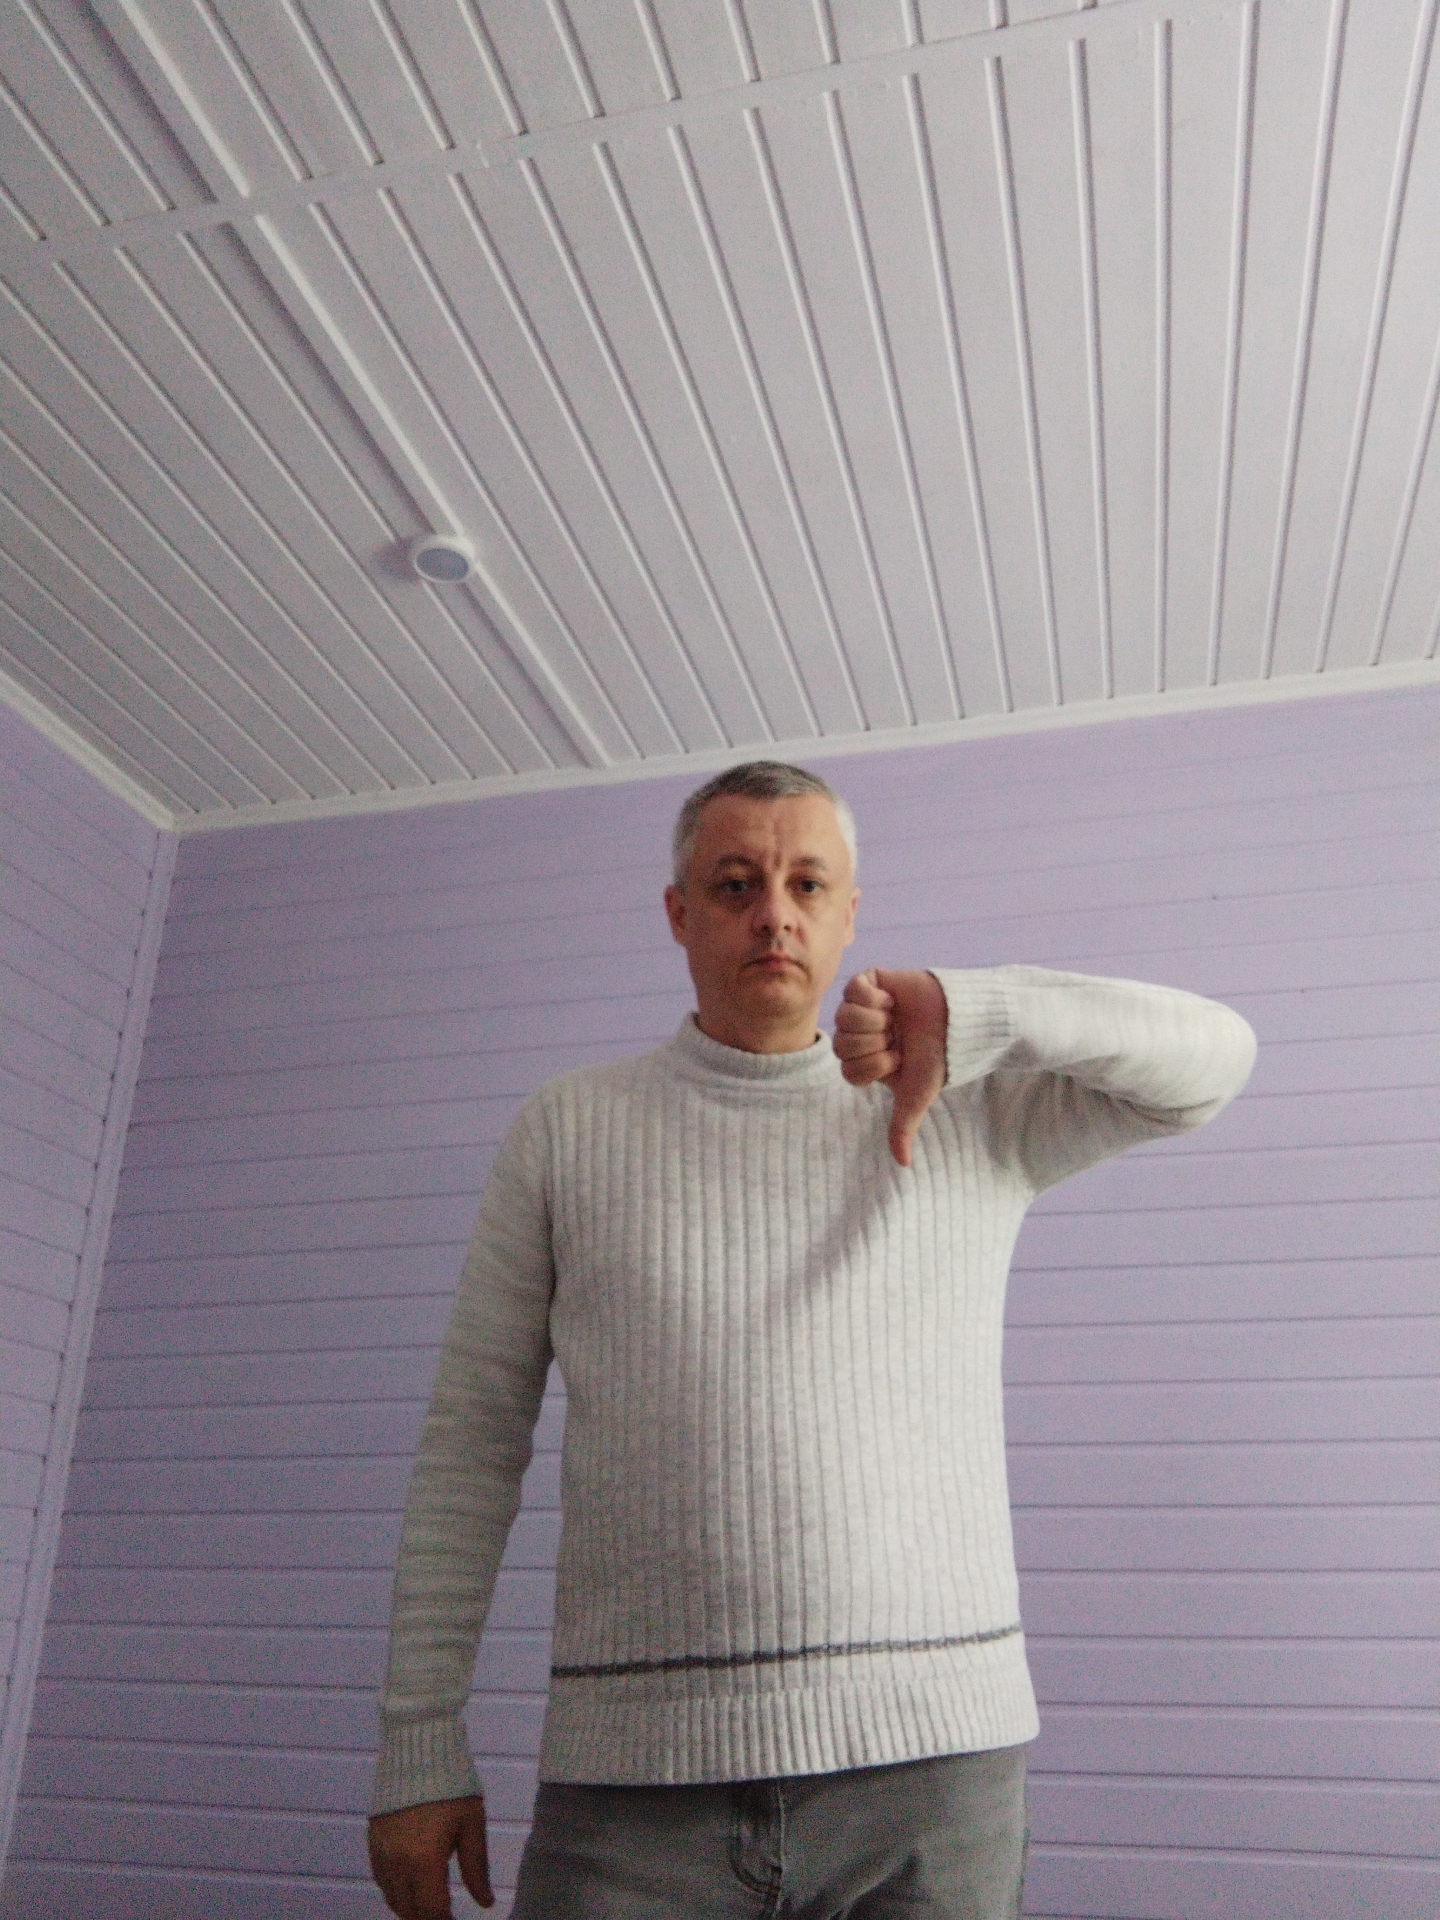
Label: noise